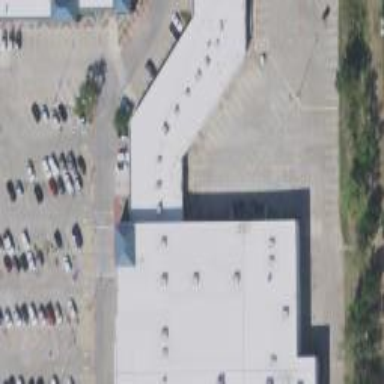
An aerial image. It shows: Retail building.